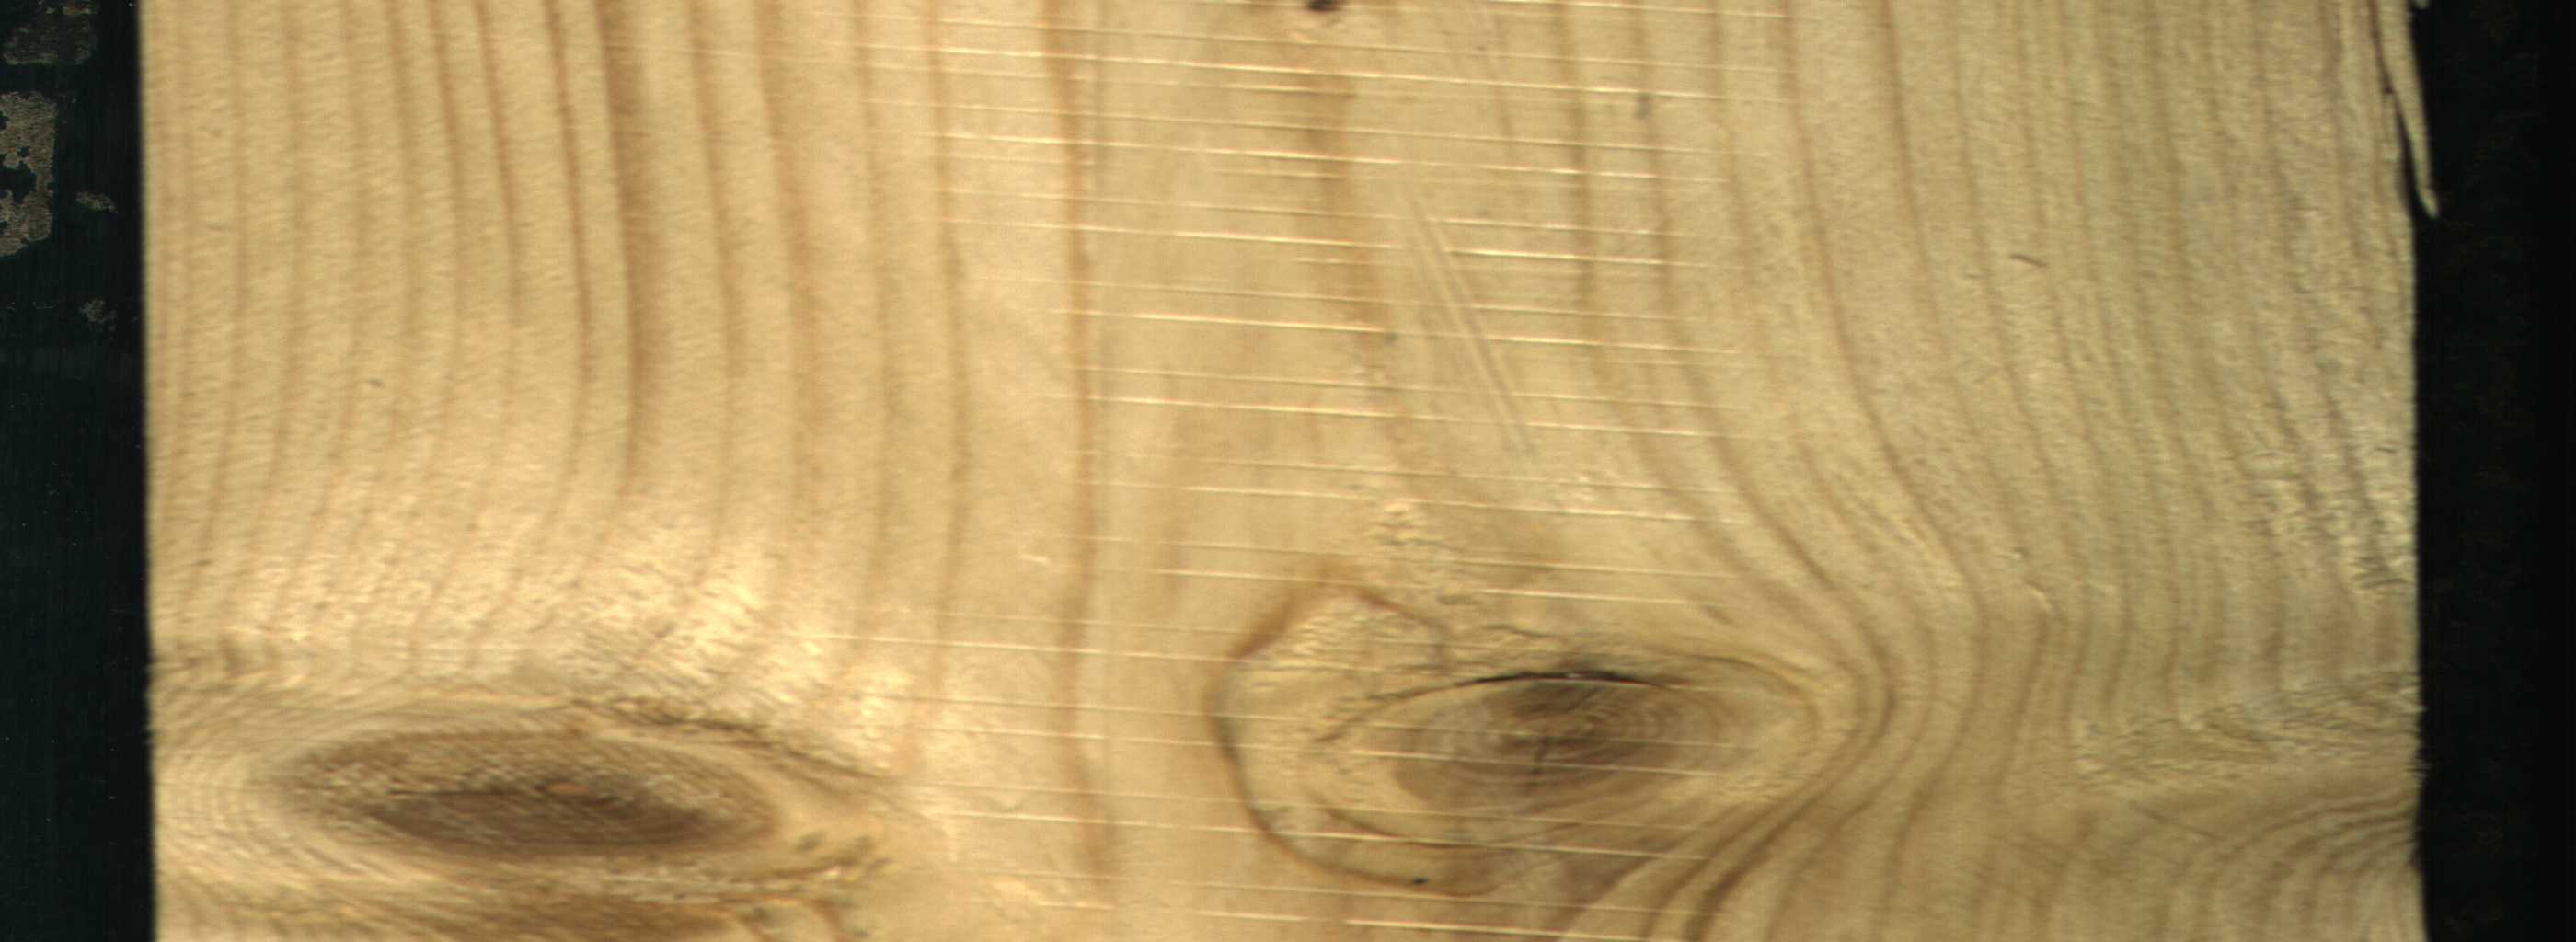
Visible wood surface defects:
knot_with_crack
Live_Knot
Live_Knot